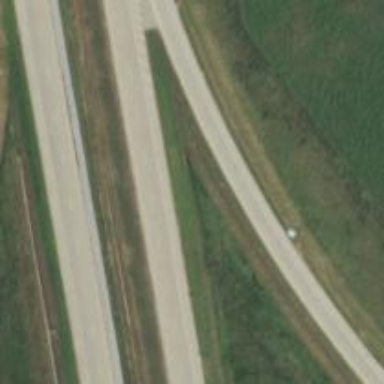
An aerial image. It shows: Trunk link highway.